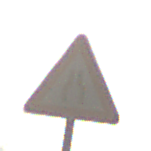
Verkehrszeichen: VerengteFahrbahn
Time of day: SunriseSunset
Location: Outdoor (Suburban)
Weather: PartlyCloudy
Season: NotSpecified
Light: Natural